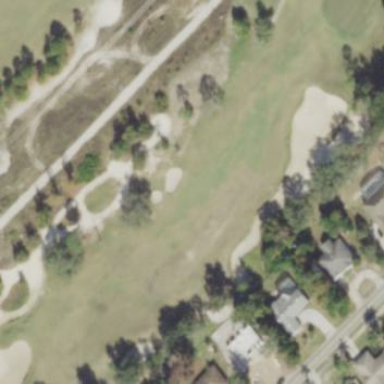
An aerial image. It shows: Golf fairway surrounded by grass.